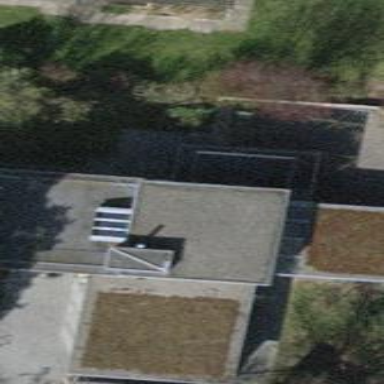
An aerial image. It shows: View of roof of building.